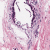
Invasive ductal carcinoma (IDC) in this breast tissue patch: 0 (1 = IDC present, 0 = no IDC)